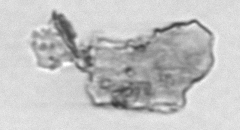
Label: detritus_transparent